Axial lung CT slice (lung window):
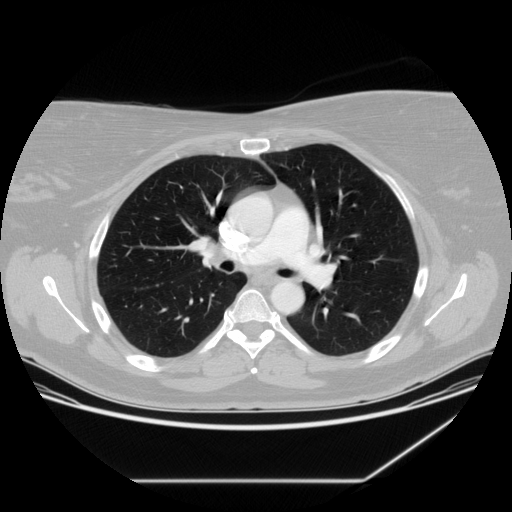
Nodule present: no